Field crop: maize
Growth stage: 1
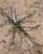
Species: salsola